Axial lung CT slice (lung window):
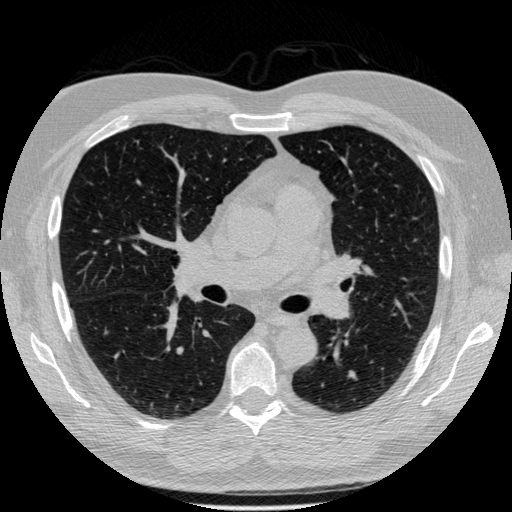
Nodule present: no